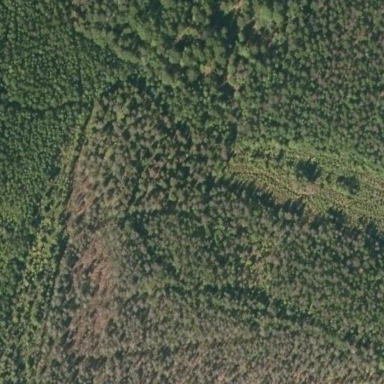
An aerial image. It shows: Needle-leaved woodland.